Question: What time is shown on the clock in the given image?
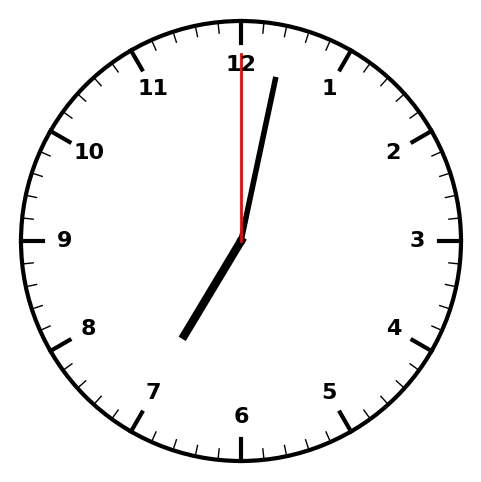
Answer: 07:02:00